Question:
I want to replace nan values in column WL1 with values in a dictionary according to the Month column
This is the dictionary:
{'WL1': {1: 176.316,
2: 176.296,
3: <PHONE>,
4: 176.398,
5: 176.52,
6: 176.576,
7: 176.558,
8: 176.519,
9: 176.479,
10: 176.382,
11: 176.36,
12: 176.353}}
For example, if df['Month'] == 1 and the value in WL1 is a NaN value, then we replace the nan with 176.326. If there is no nan values, we replace nothing.
Could anyone please show me how to code it out?
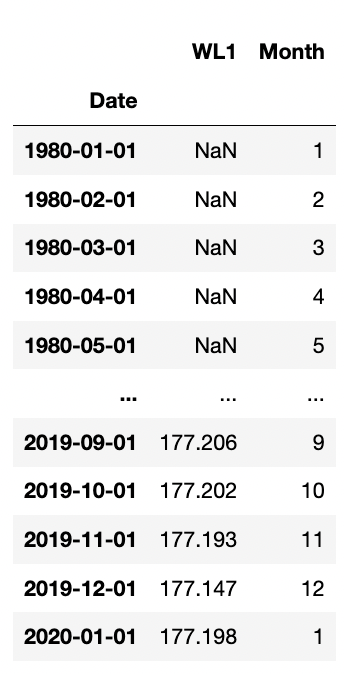
Answer: 'fillna' can take a series to replace NaN values with. Non-NaN values are left untouched.
Replace the month numbers with the values from your 'dictionary' with 'map', then pass the result to 'fillna':
'''
df["WL1"] = df.WL1.fillna(df.Month.map(dictionary["WL1"]))
'''